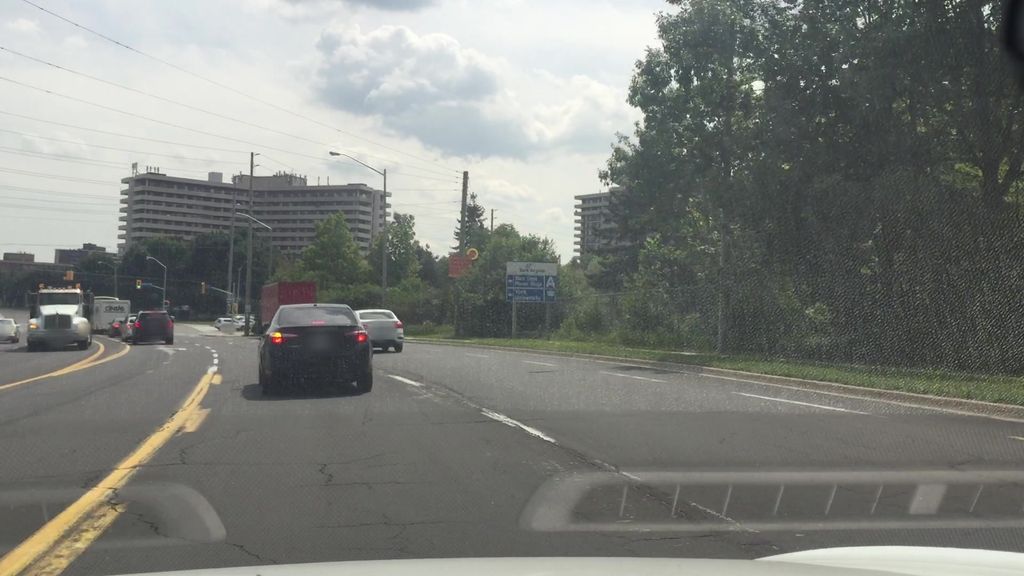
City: toronto